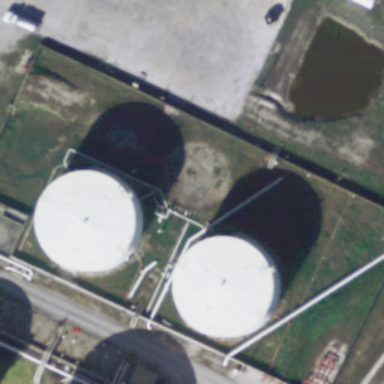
Two white storage tanks are on the lawn .